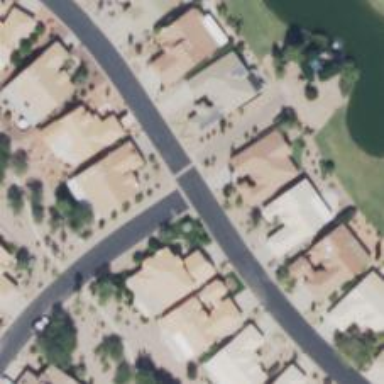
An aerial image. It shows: Smooth asphalt road in residential area.